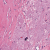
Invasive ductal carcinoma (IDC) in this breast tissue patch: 1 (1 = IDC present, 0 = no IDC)